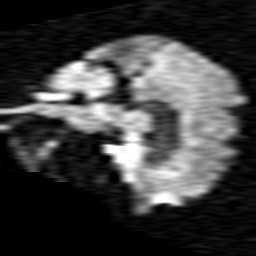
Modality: TRACE
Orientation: sagittal
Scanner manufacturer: siemens
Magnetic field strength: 1.5 T
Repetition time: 8.7 s
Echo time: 0.119 s